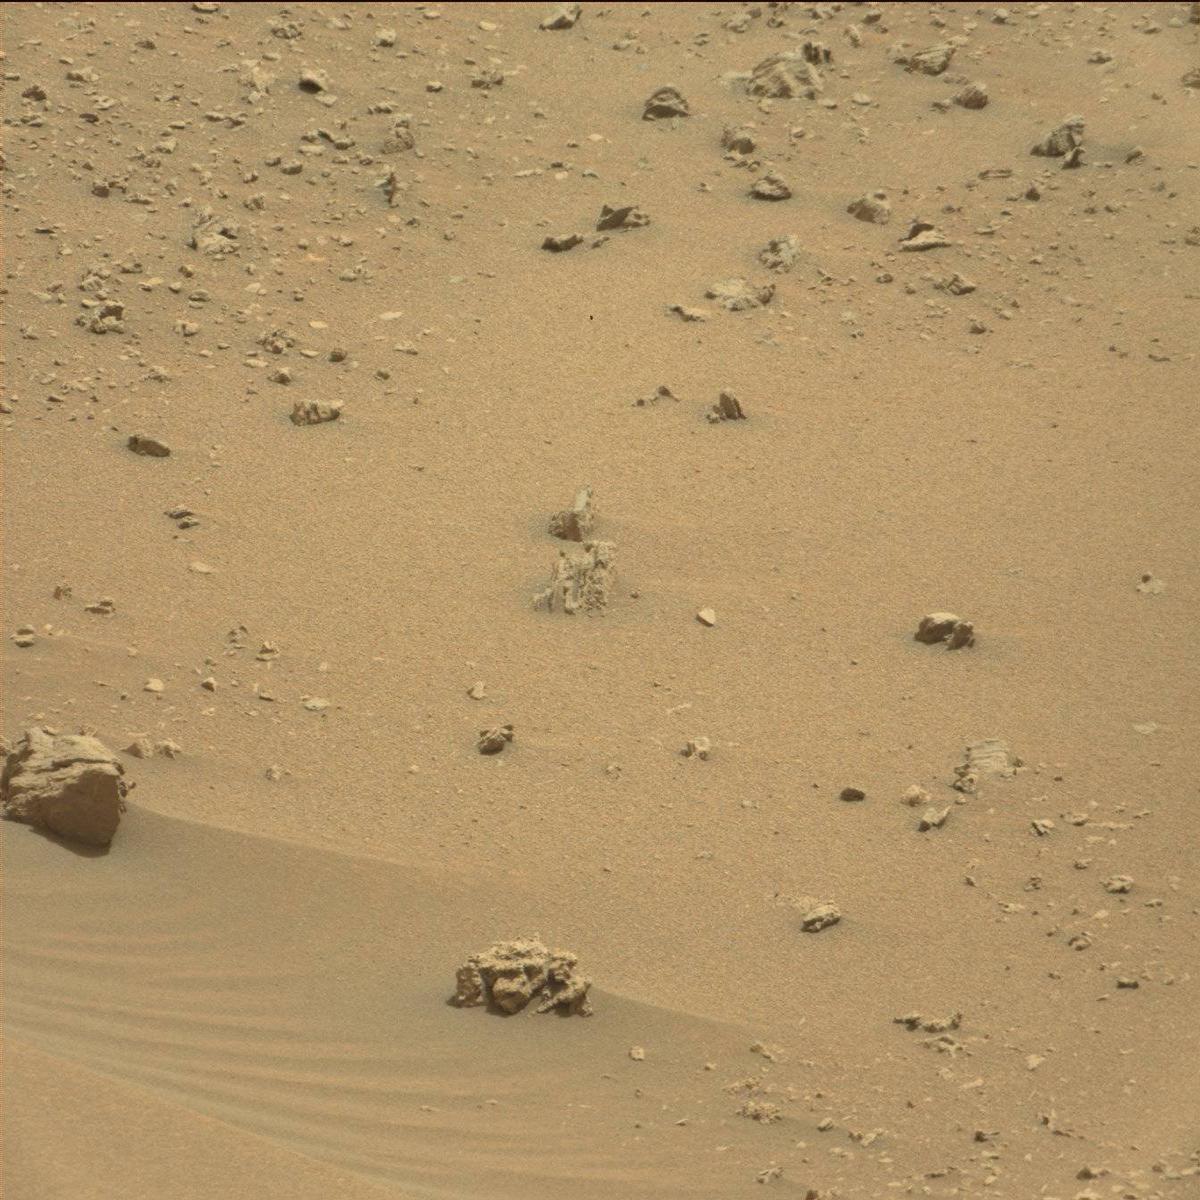
Terrain classes present: Bedrock, Sand / Soil